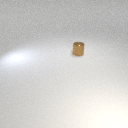
small brown metal cylinder